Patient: sex M, age 48
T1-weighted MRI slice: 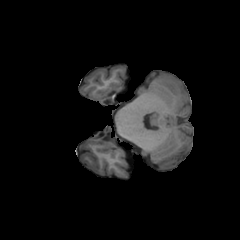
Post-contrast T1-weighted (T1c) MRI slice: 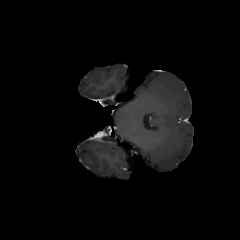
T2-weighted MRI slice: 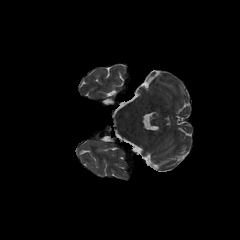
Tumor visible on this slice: no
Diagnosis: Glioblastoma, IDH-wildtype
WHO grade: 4